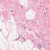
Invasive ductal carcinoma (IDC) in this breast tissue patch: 0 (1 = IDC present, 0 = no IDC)